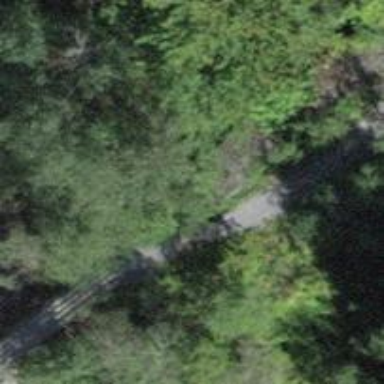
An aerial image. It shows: Paved footway bridge.